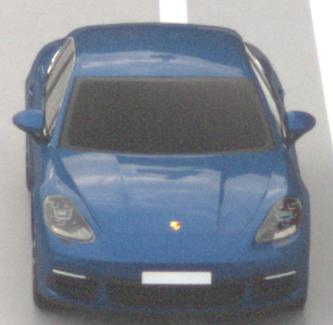
Make: Porsche
Model: Panamera
Detailed model: Panamera (971)
Model produced from: 2016/11
Model produced until: 2018/08
Doors: 5
Color: blue
Road condition: wet road
Daytime: morning or afternoon
Contrast: low contrast